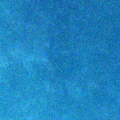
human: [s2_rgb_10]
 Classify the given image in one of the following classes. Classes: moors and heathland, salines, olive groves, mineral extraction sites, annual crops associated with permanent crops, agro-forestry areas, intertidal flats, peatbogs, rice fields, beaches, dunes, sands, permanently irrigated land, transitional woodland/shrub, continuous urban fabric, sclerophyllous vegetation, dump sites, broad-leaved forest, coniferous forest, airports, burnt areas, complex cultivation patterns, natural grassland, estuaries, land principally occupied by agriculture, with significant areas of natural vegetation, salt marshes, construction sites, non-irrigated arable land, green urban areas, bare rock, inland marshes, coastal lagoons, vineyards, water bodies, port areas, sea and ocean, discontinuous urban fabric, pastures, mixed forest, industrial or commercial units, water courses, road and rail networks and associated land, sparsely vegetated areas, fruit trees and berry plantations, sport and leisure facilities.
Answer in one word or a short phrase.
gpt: sea and ocean